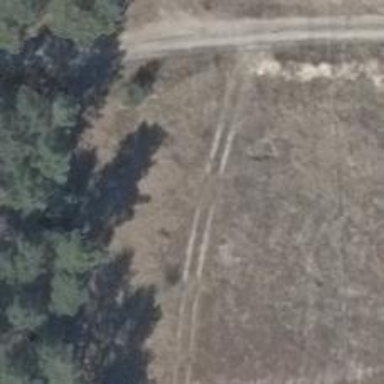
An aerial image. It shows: Sandy track with grade5 tracktype.